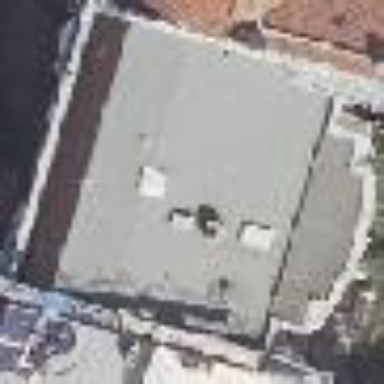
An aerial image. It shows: Apartment building with hipped roof.